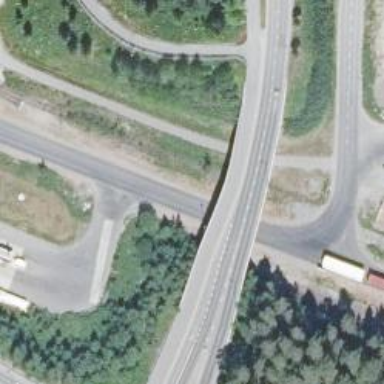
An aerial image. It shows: Cycleway bridge with asphalt surface.